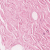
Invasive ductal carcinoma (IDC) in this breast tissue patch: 0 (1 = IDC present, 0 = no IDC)